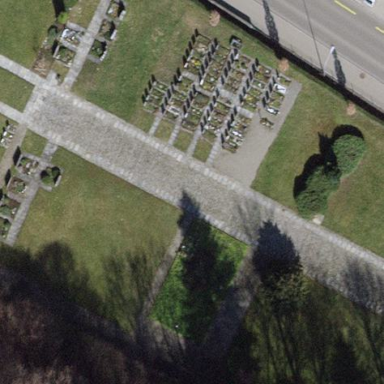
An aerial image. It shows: Cemetery.